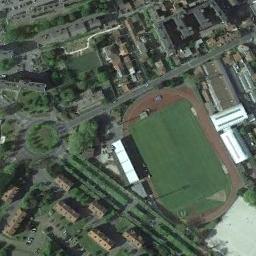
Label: ground_track_field